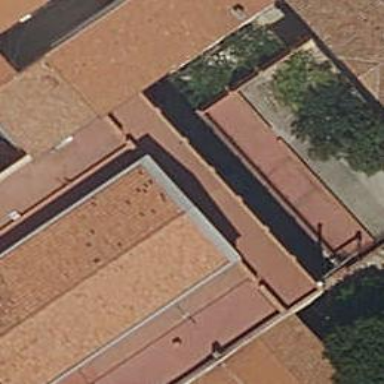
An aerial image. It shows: Monastery building.